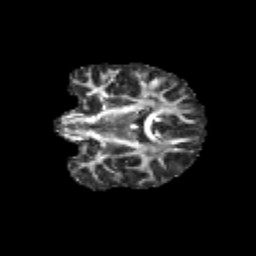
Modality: FA
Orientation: coronal
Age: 13
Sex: female
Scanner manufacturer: siemens
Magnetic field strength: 3 T
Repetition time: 3.8 s
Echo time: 0.07 s